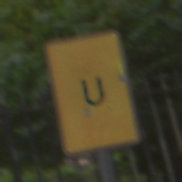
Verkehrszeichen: AnkuendigungOderFortsetzungUmleitungOhnePfeilsymbol
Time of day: MorningAfternoon
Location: Outdoor (Urban)
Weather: Overcast
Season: NotSpecified
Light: Natural